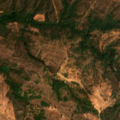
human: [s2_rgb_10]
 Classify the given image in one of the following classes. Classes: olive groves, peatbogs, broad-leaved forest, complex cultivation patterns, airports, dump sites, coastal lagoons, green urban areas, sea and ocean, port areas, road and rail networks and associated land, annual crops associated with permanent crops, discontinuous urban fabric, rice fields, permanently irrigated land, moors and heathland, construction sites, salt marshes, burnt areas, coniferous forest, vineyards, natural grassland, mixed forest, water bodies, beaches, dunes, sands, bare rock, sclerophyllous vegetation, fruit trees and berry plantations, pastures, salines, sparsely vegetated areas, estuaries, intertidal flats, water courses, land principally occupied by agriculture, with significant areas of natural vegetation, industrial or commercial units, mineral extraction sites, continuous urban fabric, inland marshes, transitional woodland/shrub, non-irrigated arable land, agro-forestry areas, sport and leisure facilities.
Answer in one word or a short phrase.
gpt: land principally occupied by agriculture, with significant areas of natural vegetation, agro-forestry areas, broad-leaved forest, coniferous forest, transitional woodland/shrub